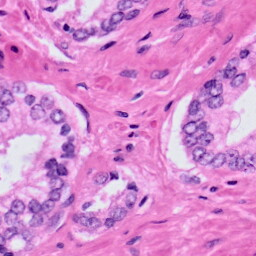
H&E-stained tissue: Prostate